Interaction volume radius: 5 \u00c5
Interaction volume height: 10 \u00c5
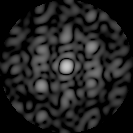
Disorder parameter: 0.6309